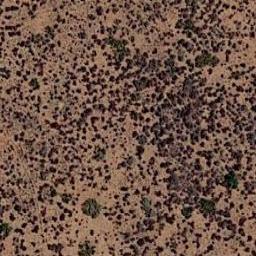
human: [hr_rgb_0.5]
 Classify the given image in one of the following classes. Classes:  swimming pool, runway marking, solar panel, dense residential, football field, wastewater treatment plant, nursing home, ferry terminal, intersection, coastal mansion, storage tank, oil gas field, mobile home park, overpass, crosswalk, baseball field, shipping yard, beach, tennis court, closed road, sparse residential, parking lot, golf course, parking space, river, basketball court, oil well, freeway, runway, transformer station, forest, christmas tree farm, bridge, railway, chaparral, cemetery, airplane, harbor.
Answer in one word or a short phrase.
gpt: chaparral